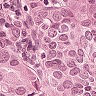
Metastatic tissue present: yes